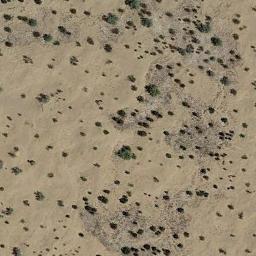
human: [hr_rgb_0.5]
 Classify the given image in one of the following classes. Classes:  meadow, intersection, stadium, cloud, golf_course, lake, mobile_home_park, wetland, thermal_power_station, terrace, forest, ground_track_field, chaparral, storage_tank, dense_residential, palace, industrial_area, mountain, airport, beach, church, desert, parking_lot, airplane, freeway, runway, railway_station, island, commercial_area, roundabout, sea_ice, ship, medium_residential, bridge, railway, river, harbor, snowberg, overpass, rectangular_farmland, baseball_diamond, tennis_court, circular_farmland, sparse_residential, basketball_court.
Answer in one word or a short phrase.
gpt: chaparral